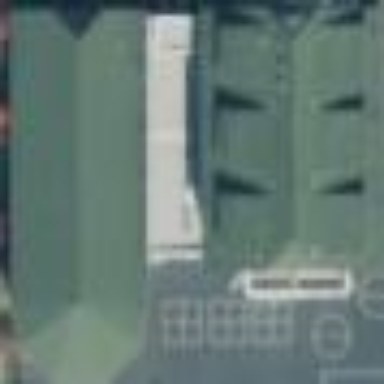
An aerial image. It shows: School building.